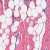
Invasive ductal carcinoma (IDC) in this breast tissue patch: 1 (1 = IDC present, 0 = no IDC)